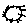
Label: sun